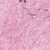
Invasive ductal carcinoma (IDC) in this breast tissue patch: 0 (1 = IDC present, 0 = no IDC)